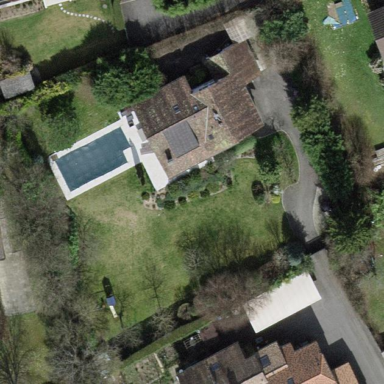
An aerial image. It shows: Garden enclosed by fence.